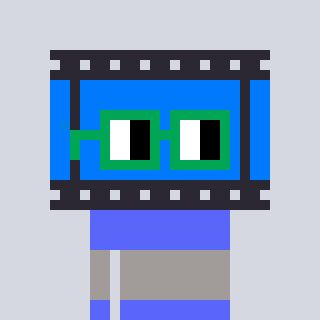
a pixel art character with square green glasses, a film strip-shaped head and a purple-colored body on a cool background